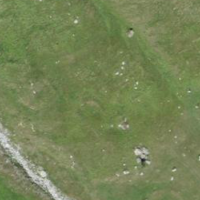
EUNIS habitat code: 26
Species observed at this site:
Phoenicurus ochruros